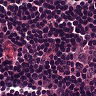
Metastatic tissue present: no